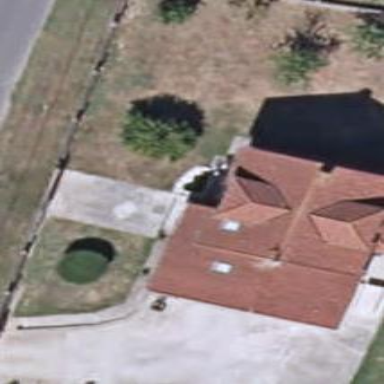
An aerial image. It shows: Simple house.